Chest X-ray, PA view. Patient: 57 years old, sex F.
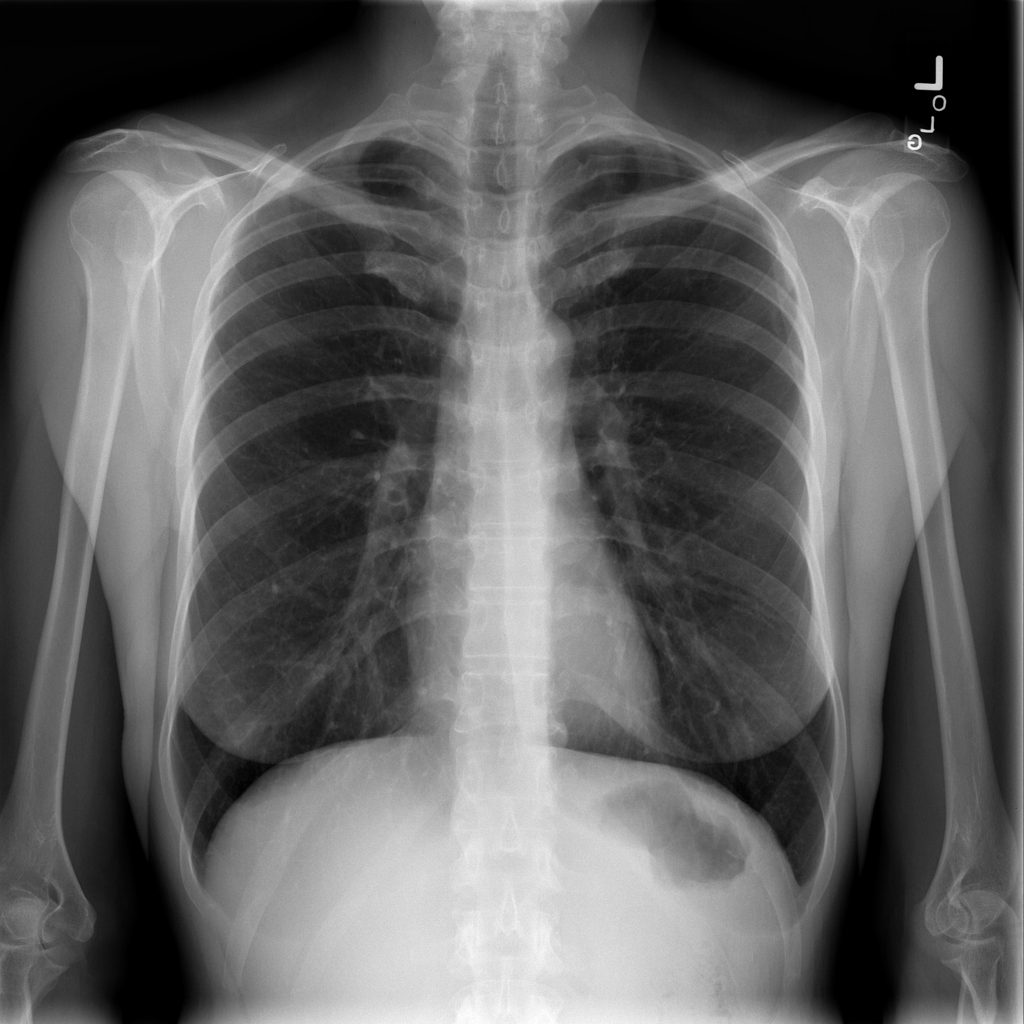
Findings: No Finding